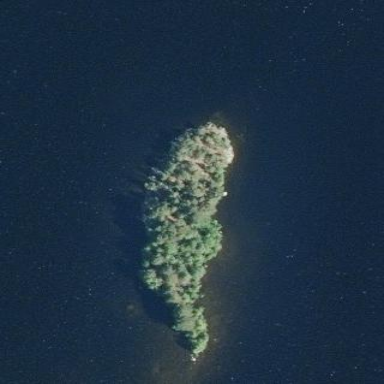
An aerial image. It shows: Islet.